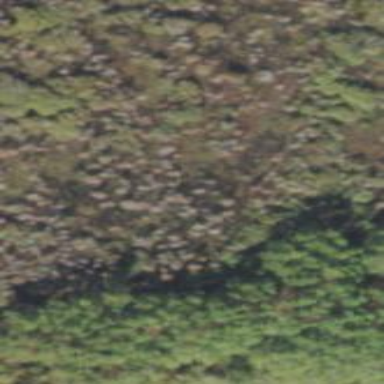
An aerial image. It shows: Forest area dominated by needle-leaved trees.